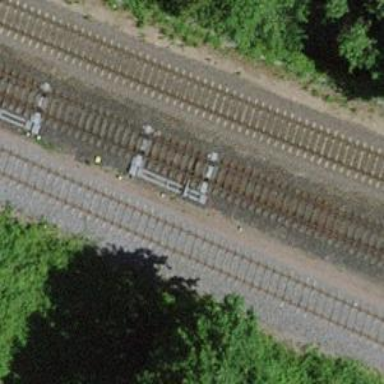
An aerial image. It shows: Single railway track.